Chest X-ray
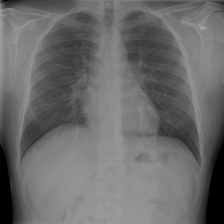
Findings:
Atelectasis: negative
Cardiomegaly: negative
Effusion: negative
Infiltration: negative
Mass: negative
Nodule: negative
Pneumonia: negative
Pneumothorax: negative
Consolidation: negative
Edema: negative
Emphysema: negative
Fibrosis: negative
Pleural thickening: negative
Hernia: negative